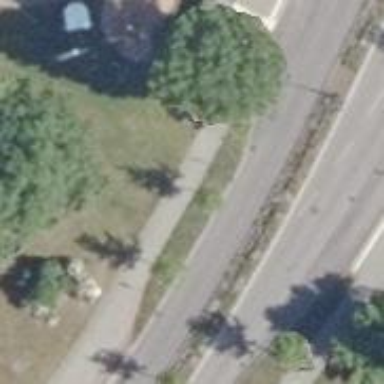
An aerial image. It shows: Tertiary road with asphalt surface and separate sidewalk.